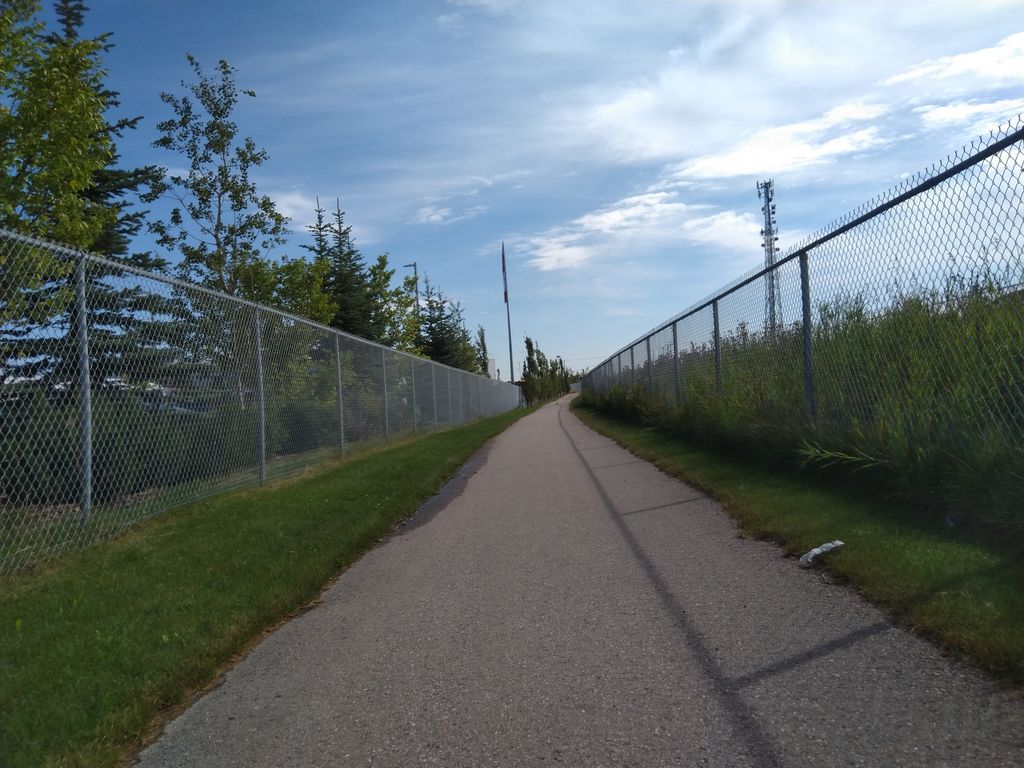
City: calgary